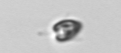
Label: Pyramimonas